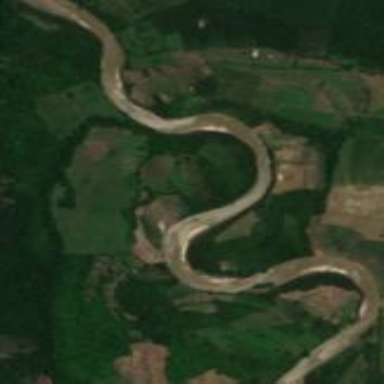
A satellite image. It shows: Tranquil riverbed in its natural state.